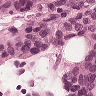
Metastatic tissue present: yes